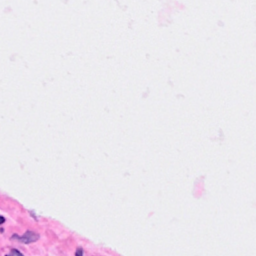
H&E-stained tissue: Breast